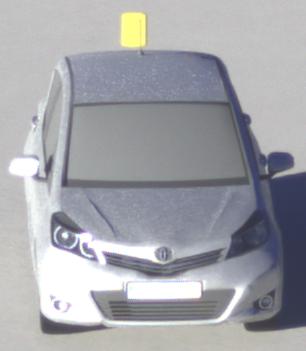
Make: Toyota
Model: Yaris 1.0
Detailed model: Yaris (XP9)
Model produced from: 2009/01
Model produced until: 2010/10
Doors: 3
Color: white
Road condition: dry road
Daytime: sunrise or sunset
Contrast: high contrast